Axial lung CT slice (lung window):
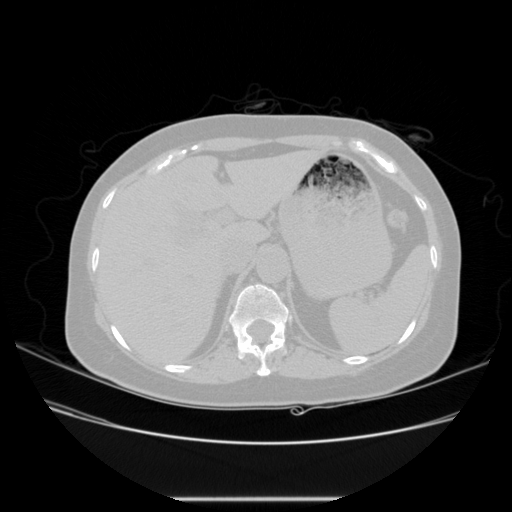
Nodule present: no